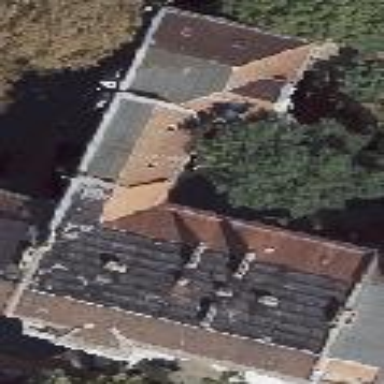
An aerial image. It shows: Unique apartment building with double saltbox roof shape.